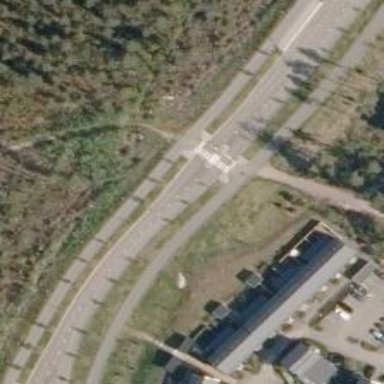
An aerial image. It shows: Uncontrolled crossing on the road.